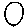
Label: circle